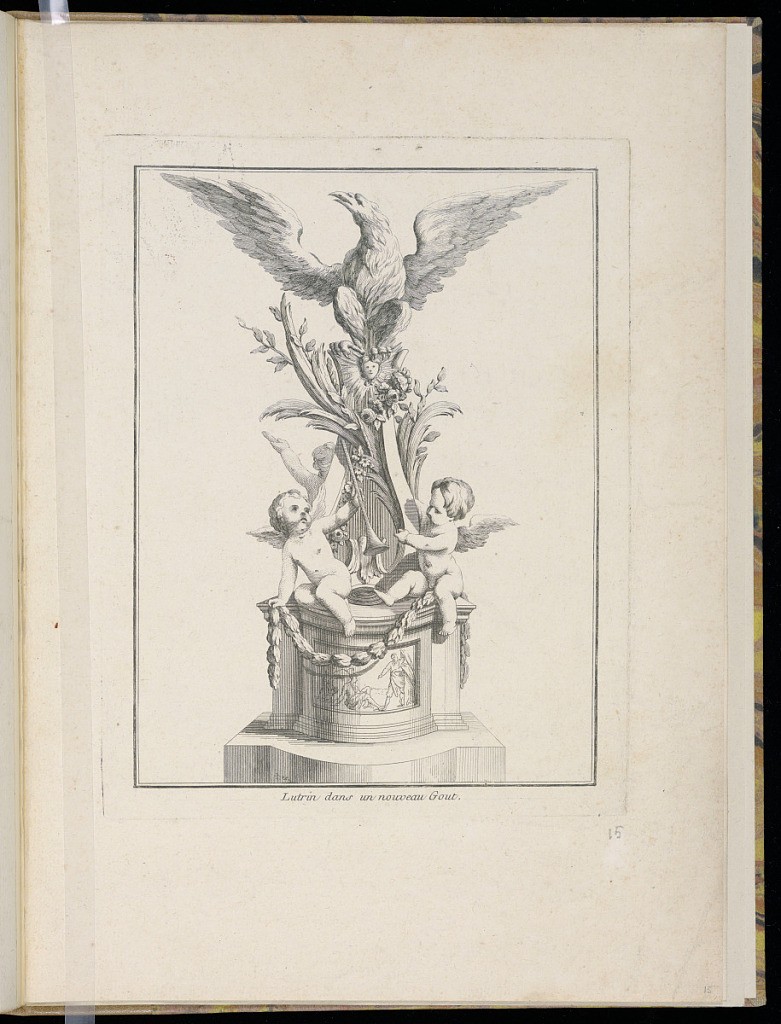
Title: Lutrin dans un nouveau Gout
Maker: Clément Pierre Marillier, French, 1740 – 1808
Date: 1763
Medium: Etching and engraving on paper
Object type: Print
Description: Design for an ecclesiastical (church) lectern featuring a base with a frieze topped with putti, festoons of leaves and flowers, palm leaves, foliate branches, the head of Apollo surrounded by sun rays, topped with an eagle with wings outstretched. The plate is titled.